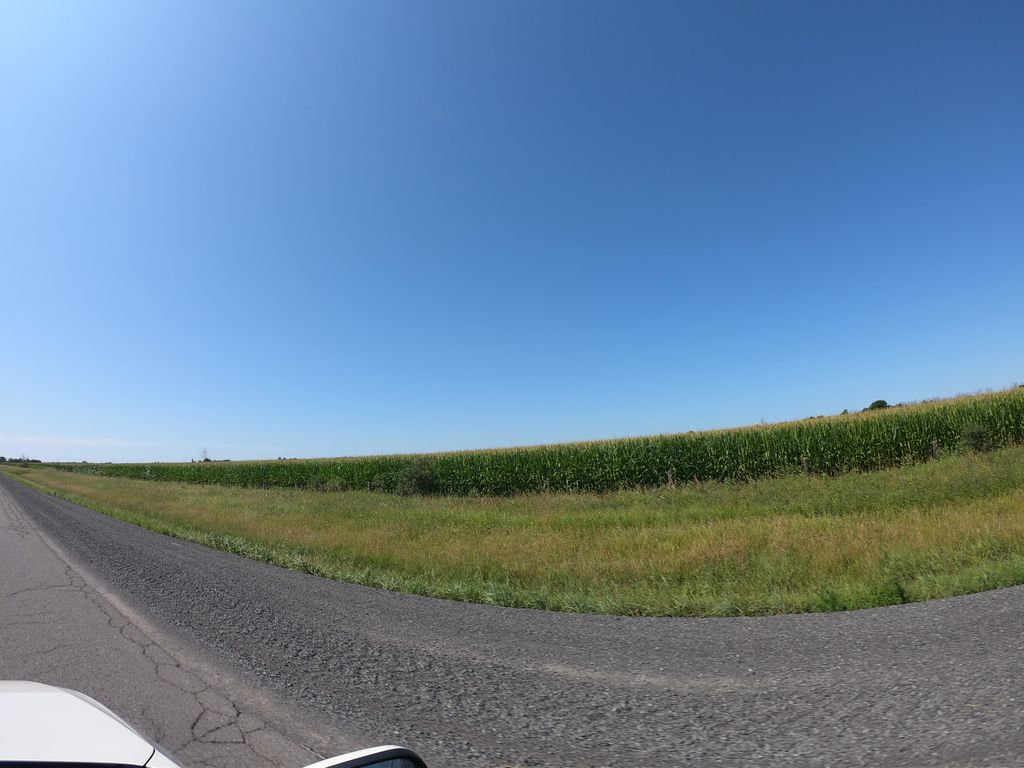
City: ottawa-gatineau